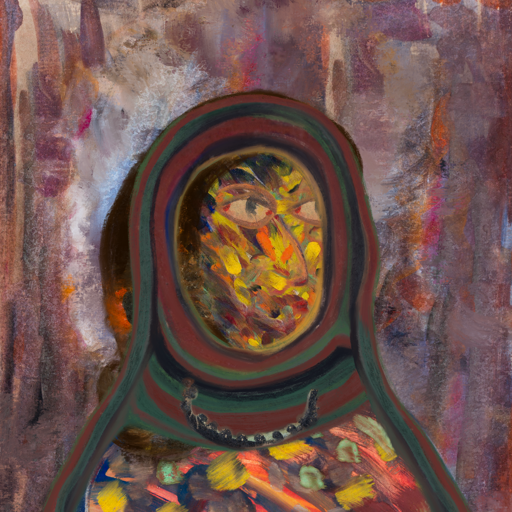
Background: Hypocrite, Head And Neck Side: An_Impression, Face Side: GypsyMother, Bust: Mother_And_Son_Mother, Hair Side: Gypsy_Queen, Head Accessory: After_Raid_Scarf, Second Necklace: Blank, Necklace: Childish, Baby: Blank